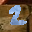
Label: 2